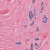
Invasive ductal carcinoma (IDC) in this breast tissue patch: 1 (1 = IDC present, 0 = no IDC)